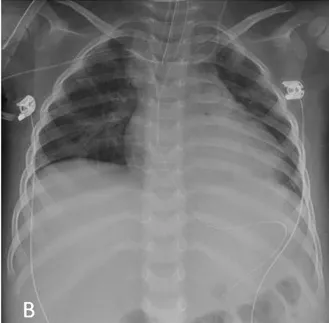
Chest X-Ray during PICU admission. Complete resolution of the pattern after HDIV-ANA treatment at PICU discharge (day 16).
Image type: radiology (x_ray)